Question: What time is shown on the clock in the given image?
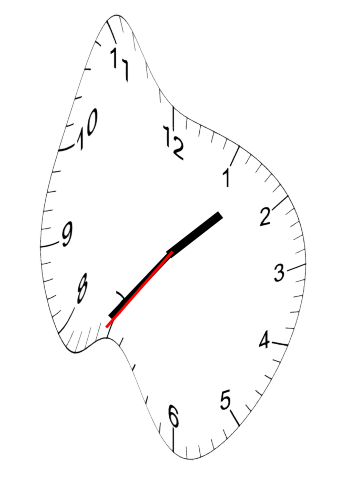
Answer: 01:36:36